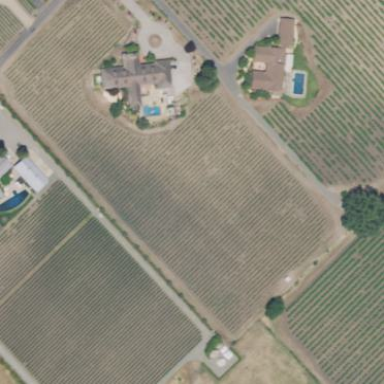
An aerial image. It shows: Vineyard growing wine grapes.